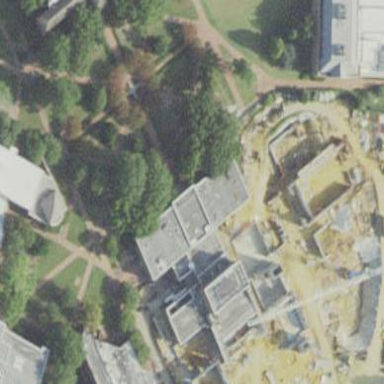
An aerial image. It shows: University building.